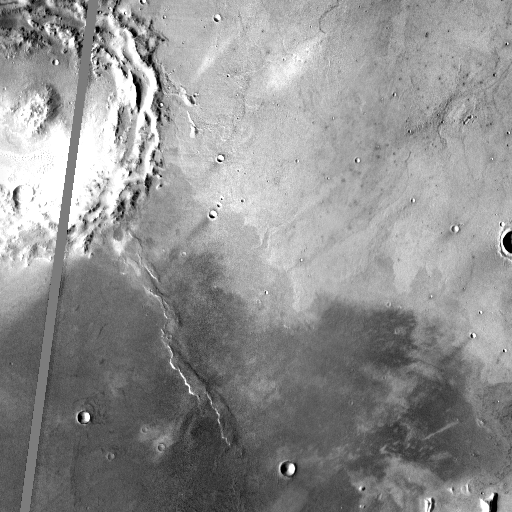
Crater classes present: Background, Other